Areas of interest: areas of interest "Shanghai City 91st Motor Vehicle Safety Inspection Station"
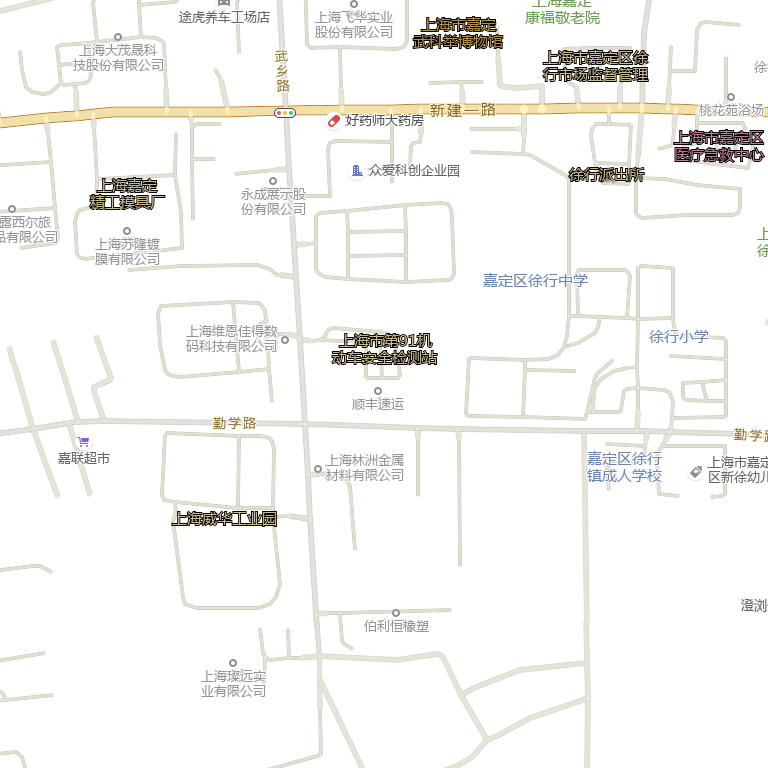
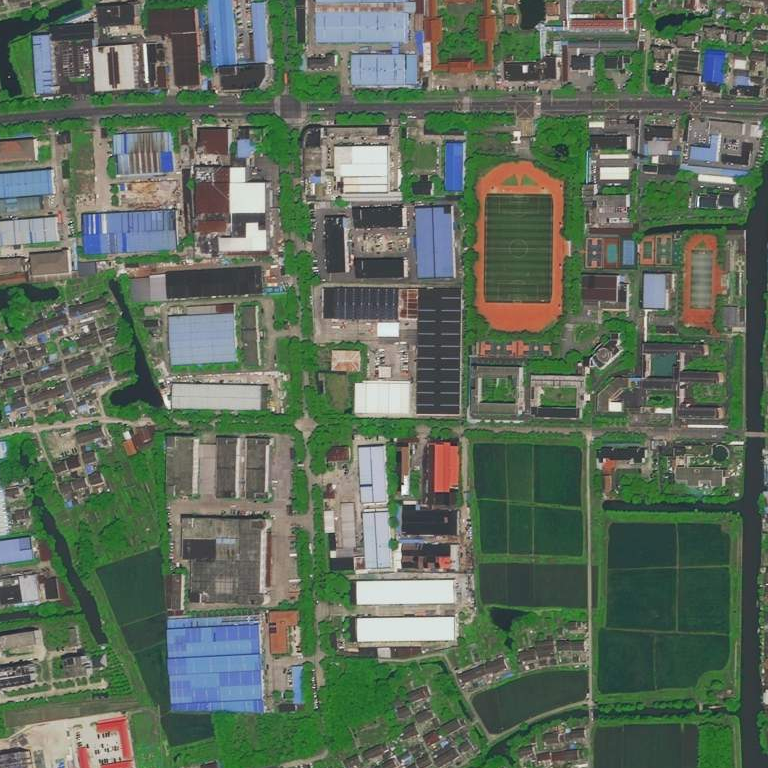